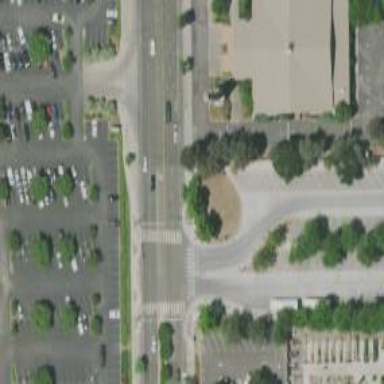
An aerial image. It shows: Solid stop line on the road.